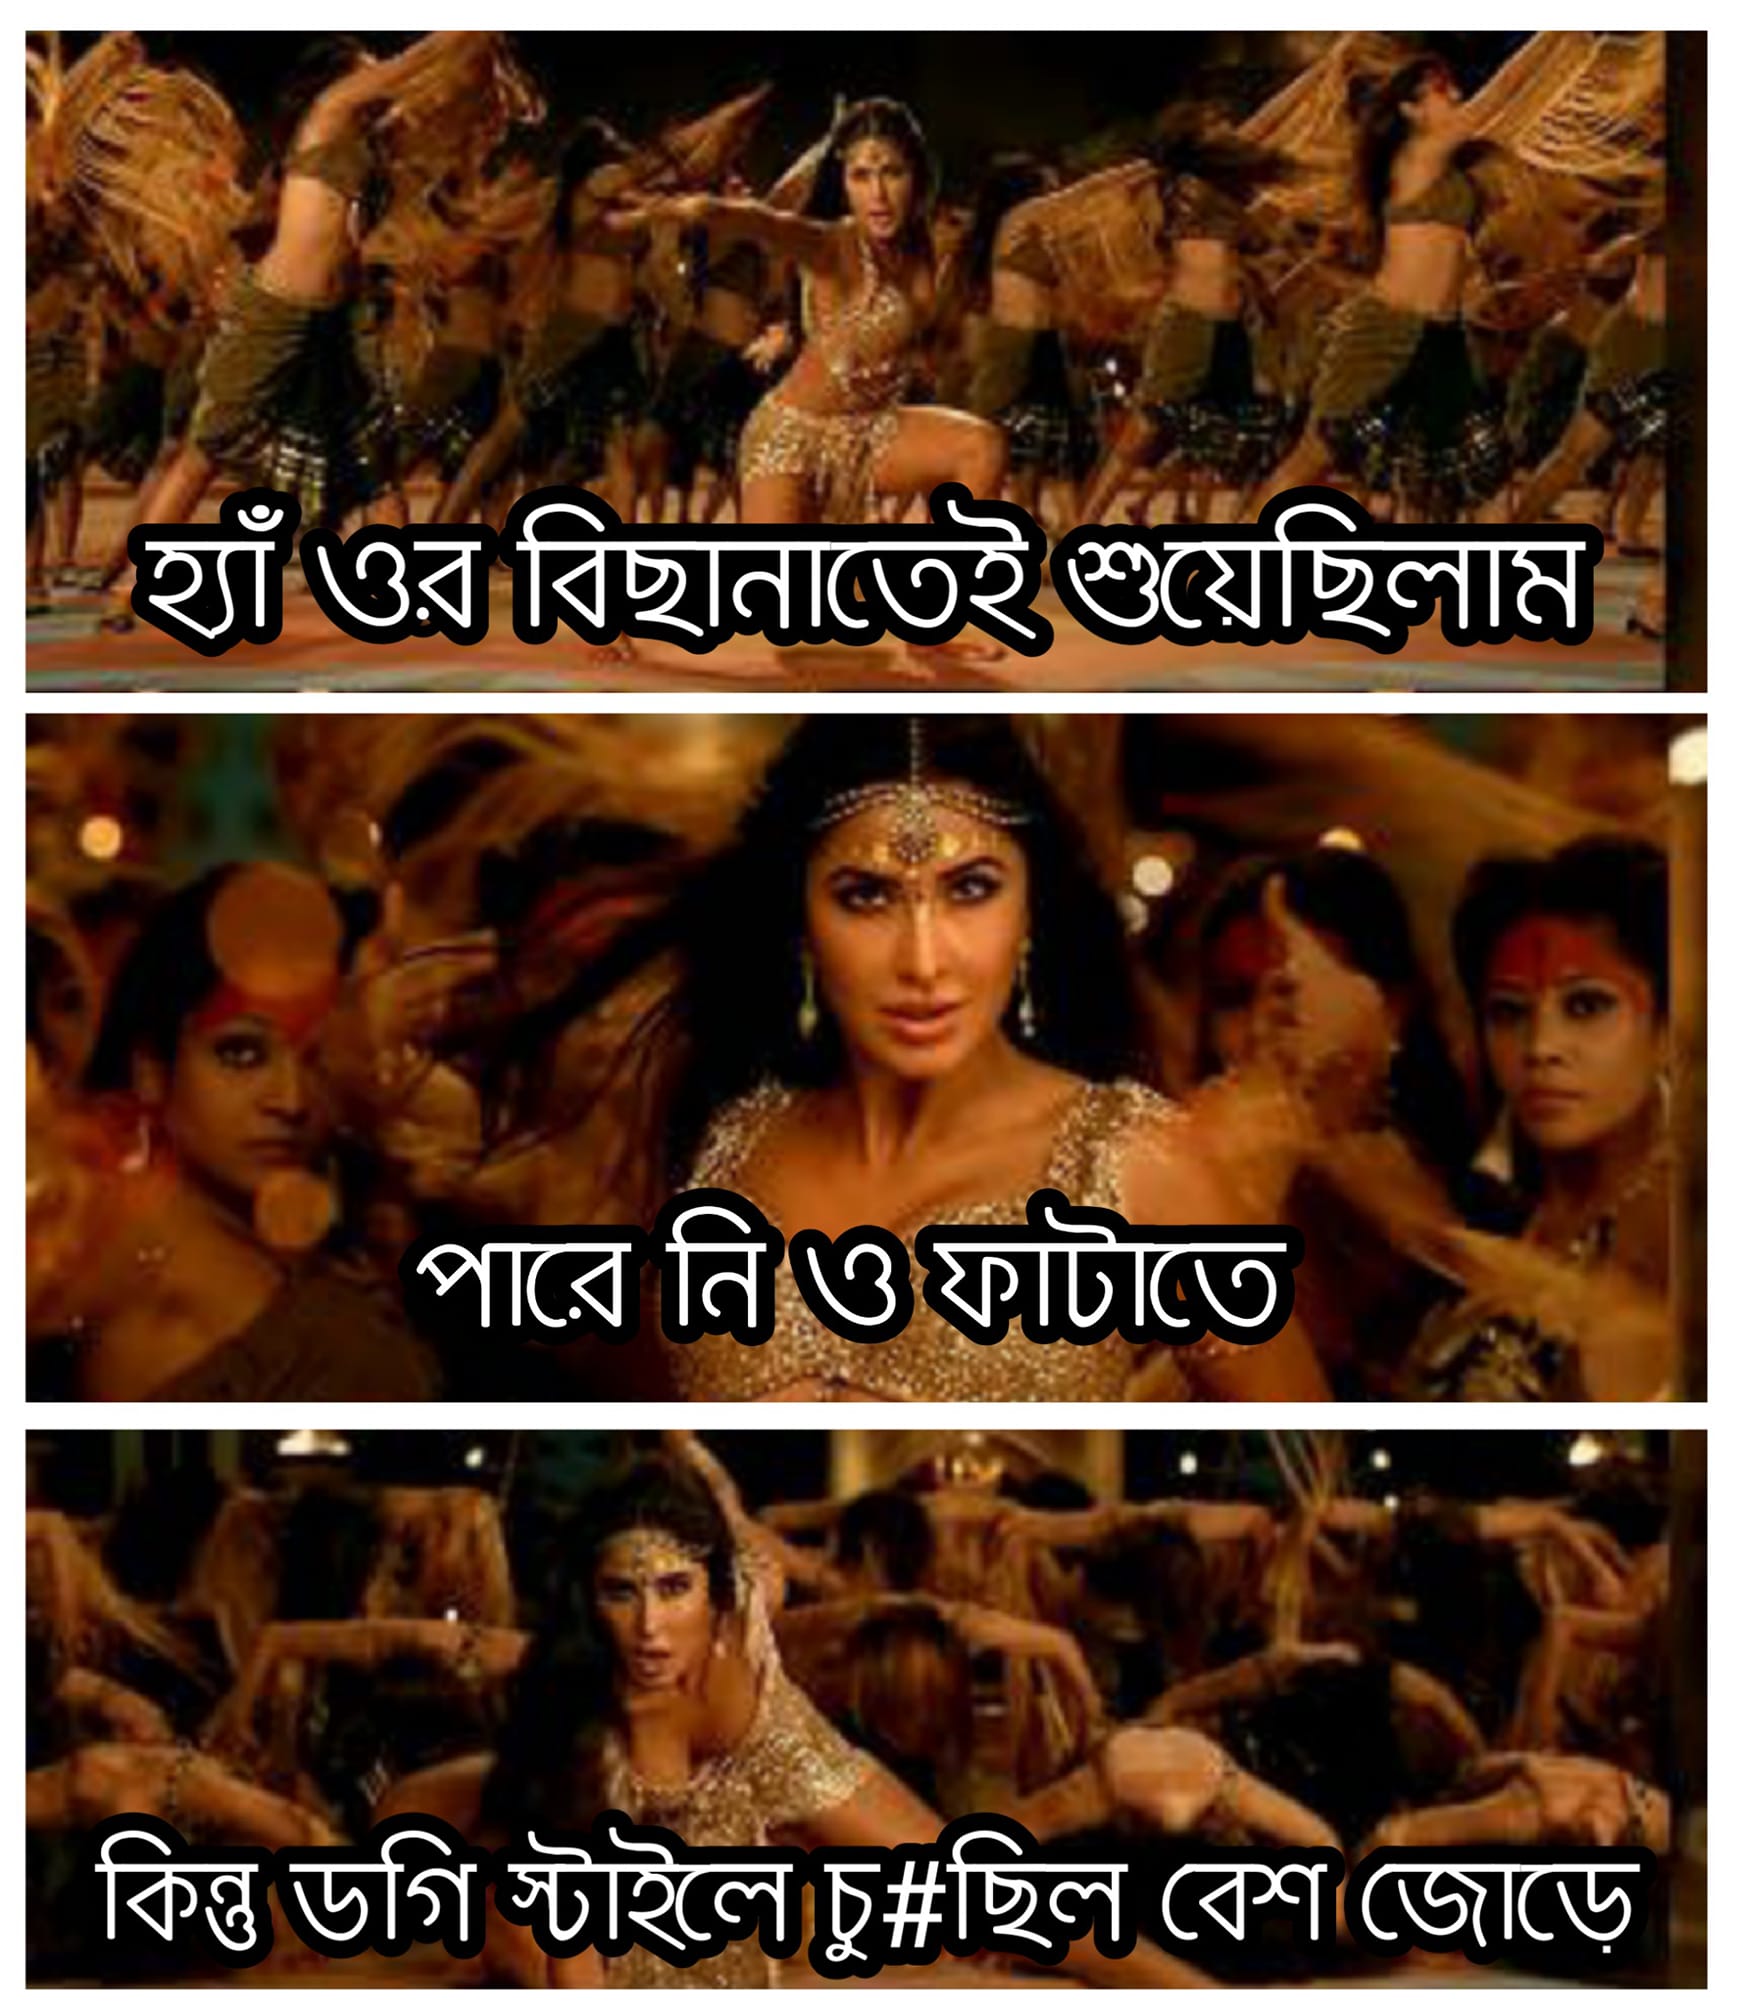
Caption: হ্যাঁ ওর বিছানাতেই শুয়েছিলাম   পারে নি ও ফাটাতে    কিন্তু ডগি স্টাইলে চু#ছিল বেশ জোড়ে
Label: hate